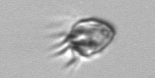
Label: Ciliophora